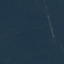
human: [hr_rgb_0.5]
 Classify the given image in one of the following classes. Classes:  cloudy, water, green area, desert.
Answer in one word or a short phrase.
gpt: green area